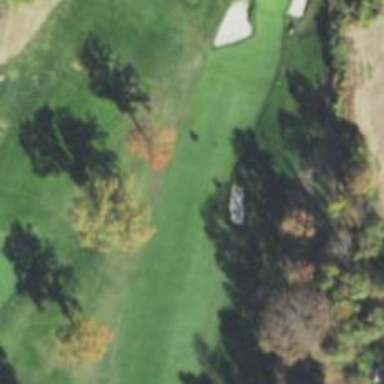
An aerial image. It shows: View of golf hole.